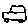
Label: car